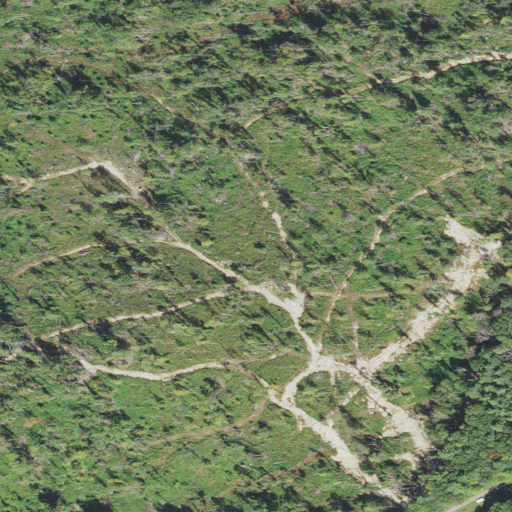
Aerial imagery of plain(s) in West Virginia named Piney Flat containing shrub, deciduous forest, evergreen forest, and grassland